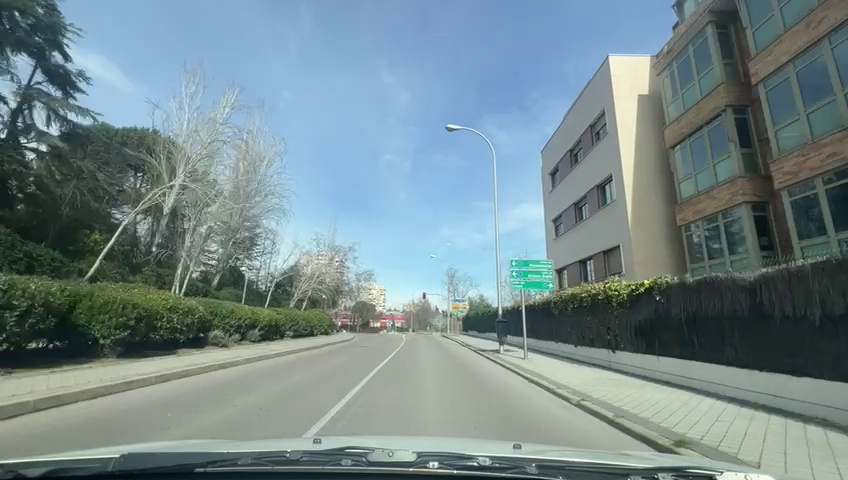
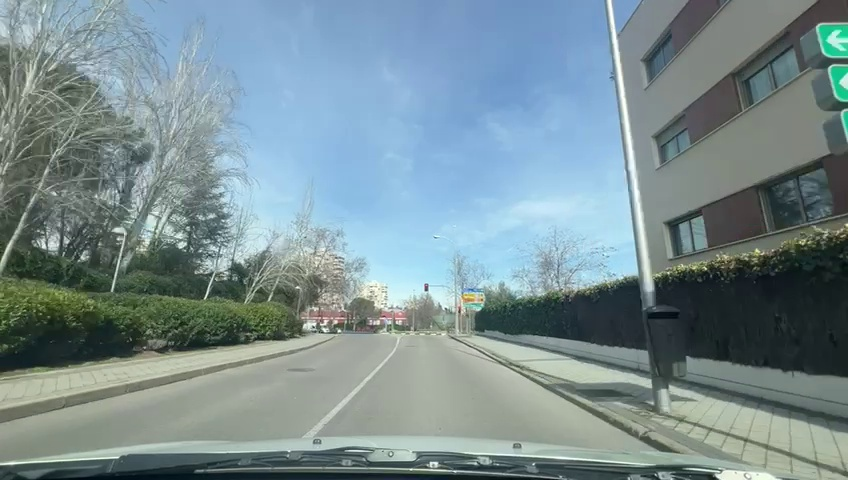
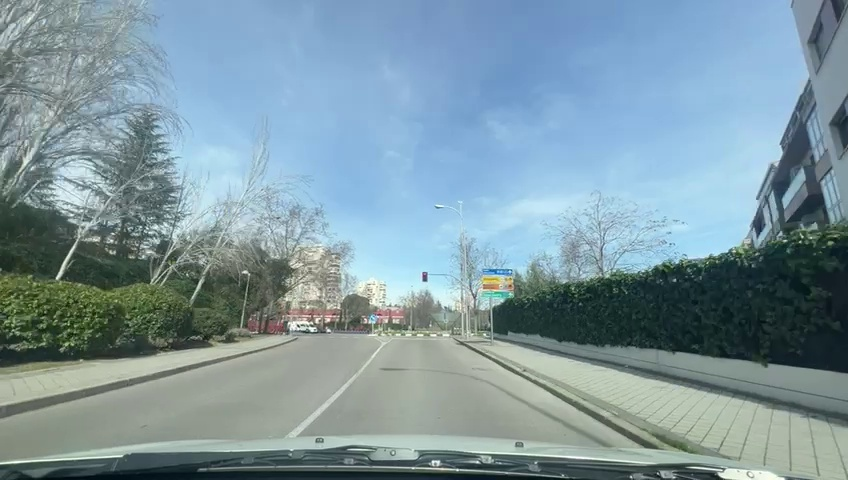
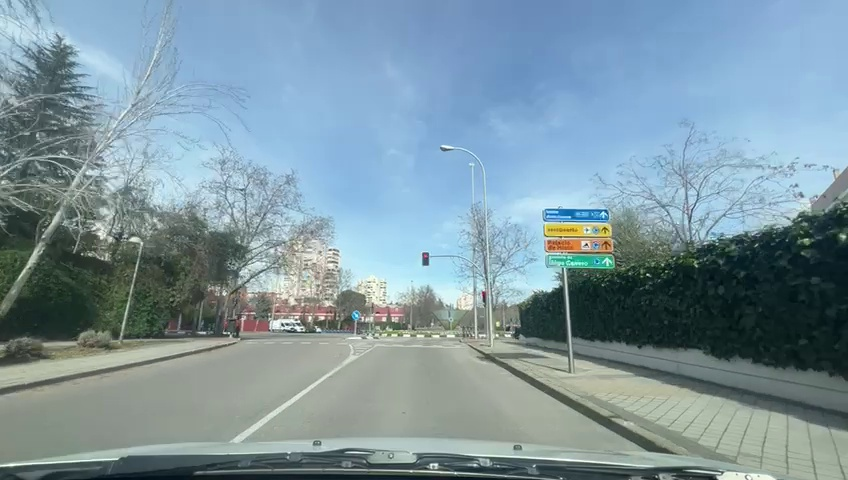
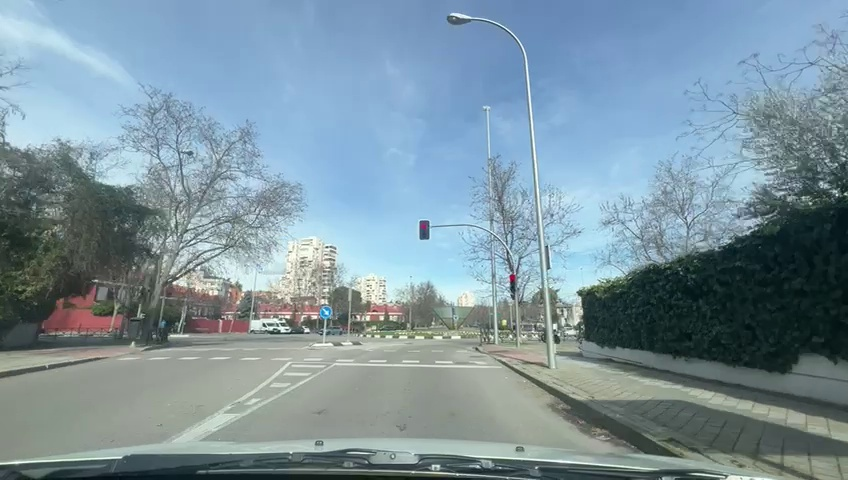
Situation: Traffic light
Question: Do you observe any red traffic light regulating the ego lane?
Answer: Yes
Reasoning: A red traffic signal is clearly visible ahead, aligned with the ego lane and its direction of travel.

Situation: Traffic light
Question: What is the color of the traffic light regulating the ego lane?
Answer: Red
Reasoning: A red traffic signal is clearly visible ahead of the vehicle

Situation: Traffic light
Question: Is the ego vehicle positioned in a dedicated right-turn lane before the traffic light?
Answer: No
Reasoning: The ego vehicle is navigating a two-way roadway where there are no arrows on the road signal that right turns are permitted.

Situation: Traffic light
Question: Is the ego vehicle positioned in a dedicated left-turn lane before the traffic light?
Answer: No
Reasoning: The ego vehicle is navigating a two-way roadway where there are no arrows on the road signal that left turns are permitted.

Situation: Traffic light
Question: Are multiple traffic lights regulating the ego direction of travel displaying different colors simultaneously?
Answer: No
Reasoning: two lights both showing red are visible ahead of the car.